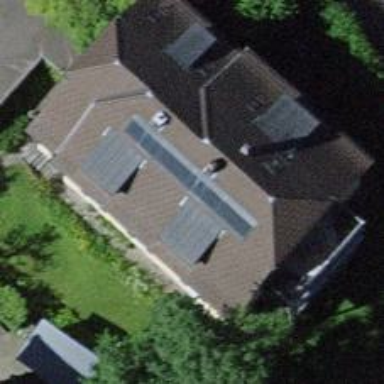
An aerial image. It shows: Solar photovoltaic panel generator.